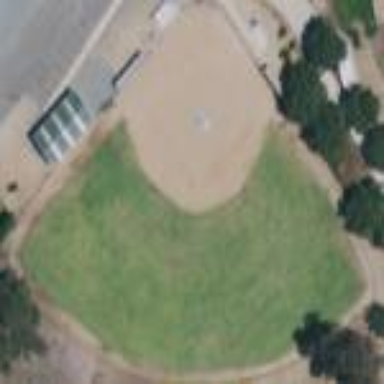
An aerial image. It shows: Baseball pitch for leisure land.